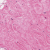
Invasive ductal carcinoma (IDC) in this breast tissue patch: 0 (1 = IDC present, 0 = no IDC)